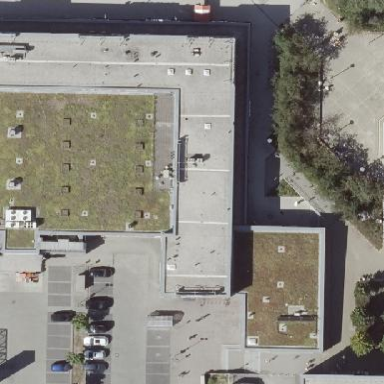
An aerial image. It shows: Flat roof retail building.